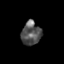
Tissue: skin
Cell type: Epithelial cells
Senescence score: 0.2807
Nuclear area (px): 447
Mean DAPI intensity: 86.962